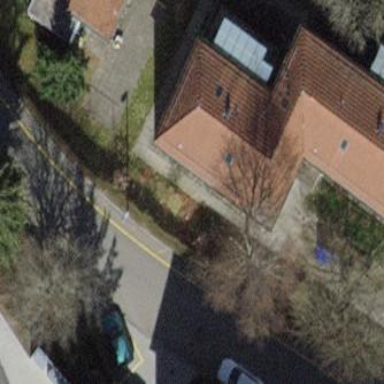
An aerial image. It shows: Tile-roofed apartment building.